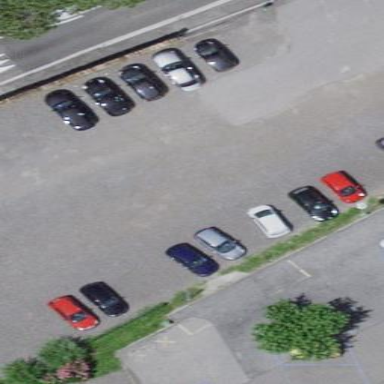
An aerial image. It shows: Parking area with surface.